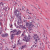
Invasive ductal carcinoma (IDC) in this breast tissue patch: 1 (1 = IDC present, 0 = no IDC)